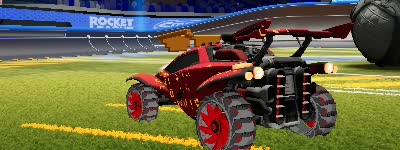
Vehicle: octane